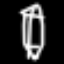
Label: pencil